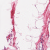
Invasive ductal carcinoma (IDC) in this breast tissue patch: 0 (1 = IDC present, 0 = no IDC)